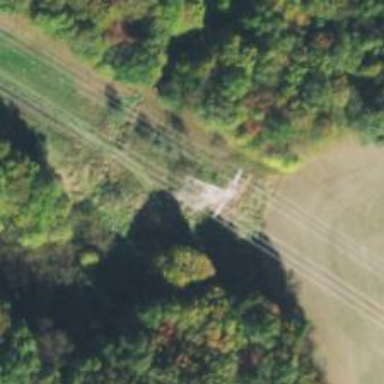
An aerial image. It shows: Lattice structure tower.